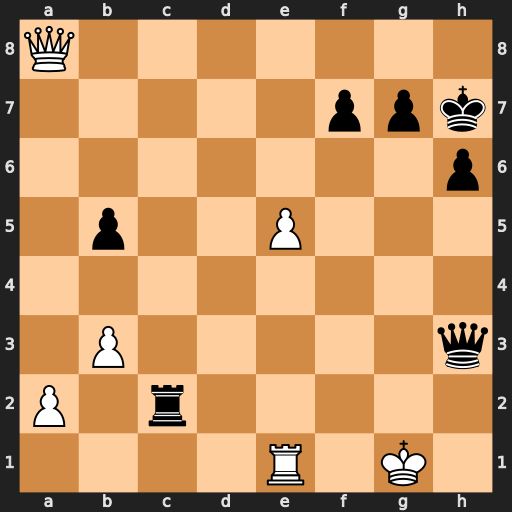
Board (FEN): Q7/5ppk/7p/1p2P3/8/1P5q/P1r5/4R1K1
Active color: w
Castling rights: -
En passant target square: -
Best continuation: Qe4+ Kh8 Qxc2 Qg3+ Kf1